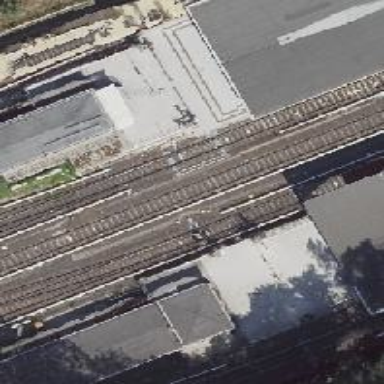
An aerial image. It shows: Electrified light rail railway.